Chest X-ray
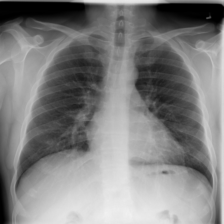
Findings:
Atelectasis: negative
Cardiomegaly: negative
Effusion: negative
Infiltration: negative
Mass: negative
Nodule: negative
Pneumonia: negative
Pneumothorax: negative
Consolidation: negative
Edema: negative
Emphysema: negative
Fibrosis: negative
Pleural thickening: negative
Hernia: negative